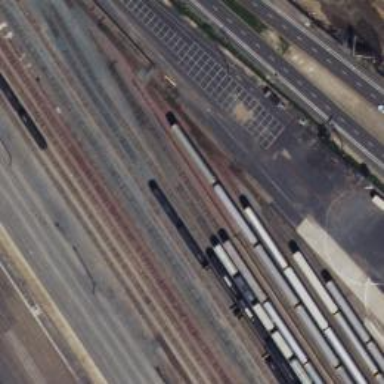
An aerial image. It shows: Railway yard.